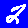
Digit: 2